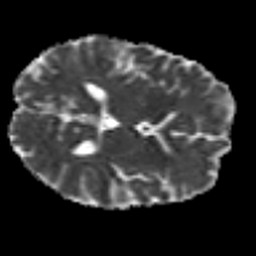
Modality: MD
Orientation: axial
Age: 31
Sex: female
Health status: ill
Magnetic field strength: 3 T
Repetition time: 8.4 s
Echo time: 0.0926 s